Question: I have problem with my database in MS Access.
I want to choose one option (record) from table (for example name: John) and in next step have a connection with another table. When I choose another option (name: Peter) i have connection with another table. And this is important for me to have this connection between one record from table with another table.
For example: Table "Name" = ["John", "Peter", "Kate"] and tables "Info about John", "Info about Peter", "Info about Kate". And when I would choose John, go to "Info about John".
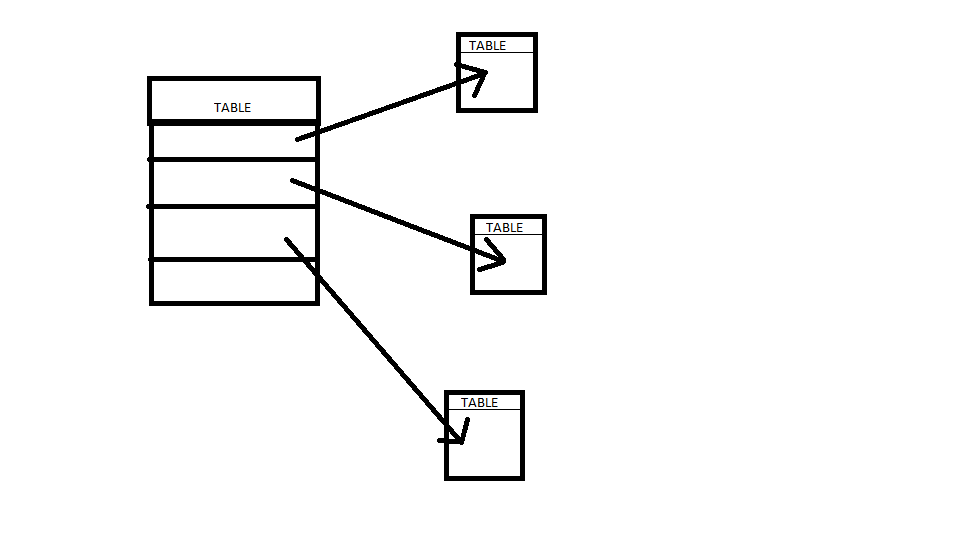
Answer: As has been suggested in the comments, what you are proposing is not good database design.
Your table layout should be:
- -
This assumes that there is a requirement for a 1 to many relationship between data to be held in the two tables. If there is a 1 to 1 relationship (for example, PersonName is "Peter", and "PersonExtra" is actually their date of birth, then there would be no real reason to split into a second table.
You really should read up on how to design a relational database.
Regards,